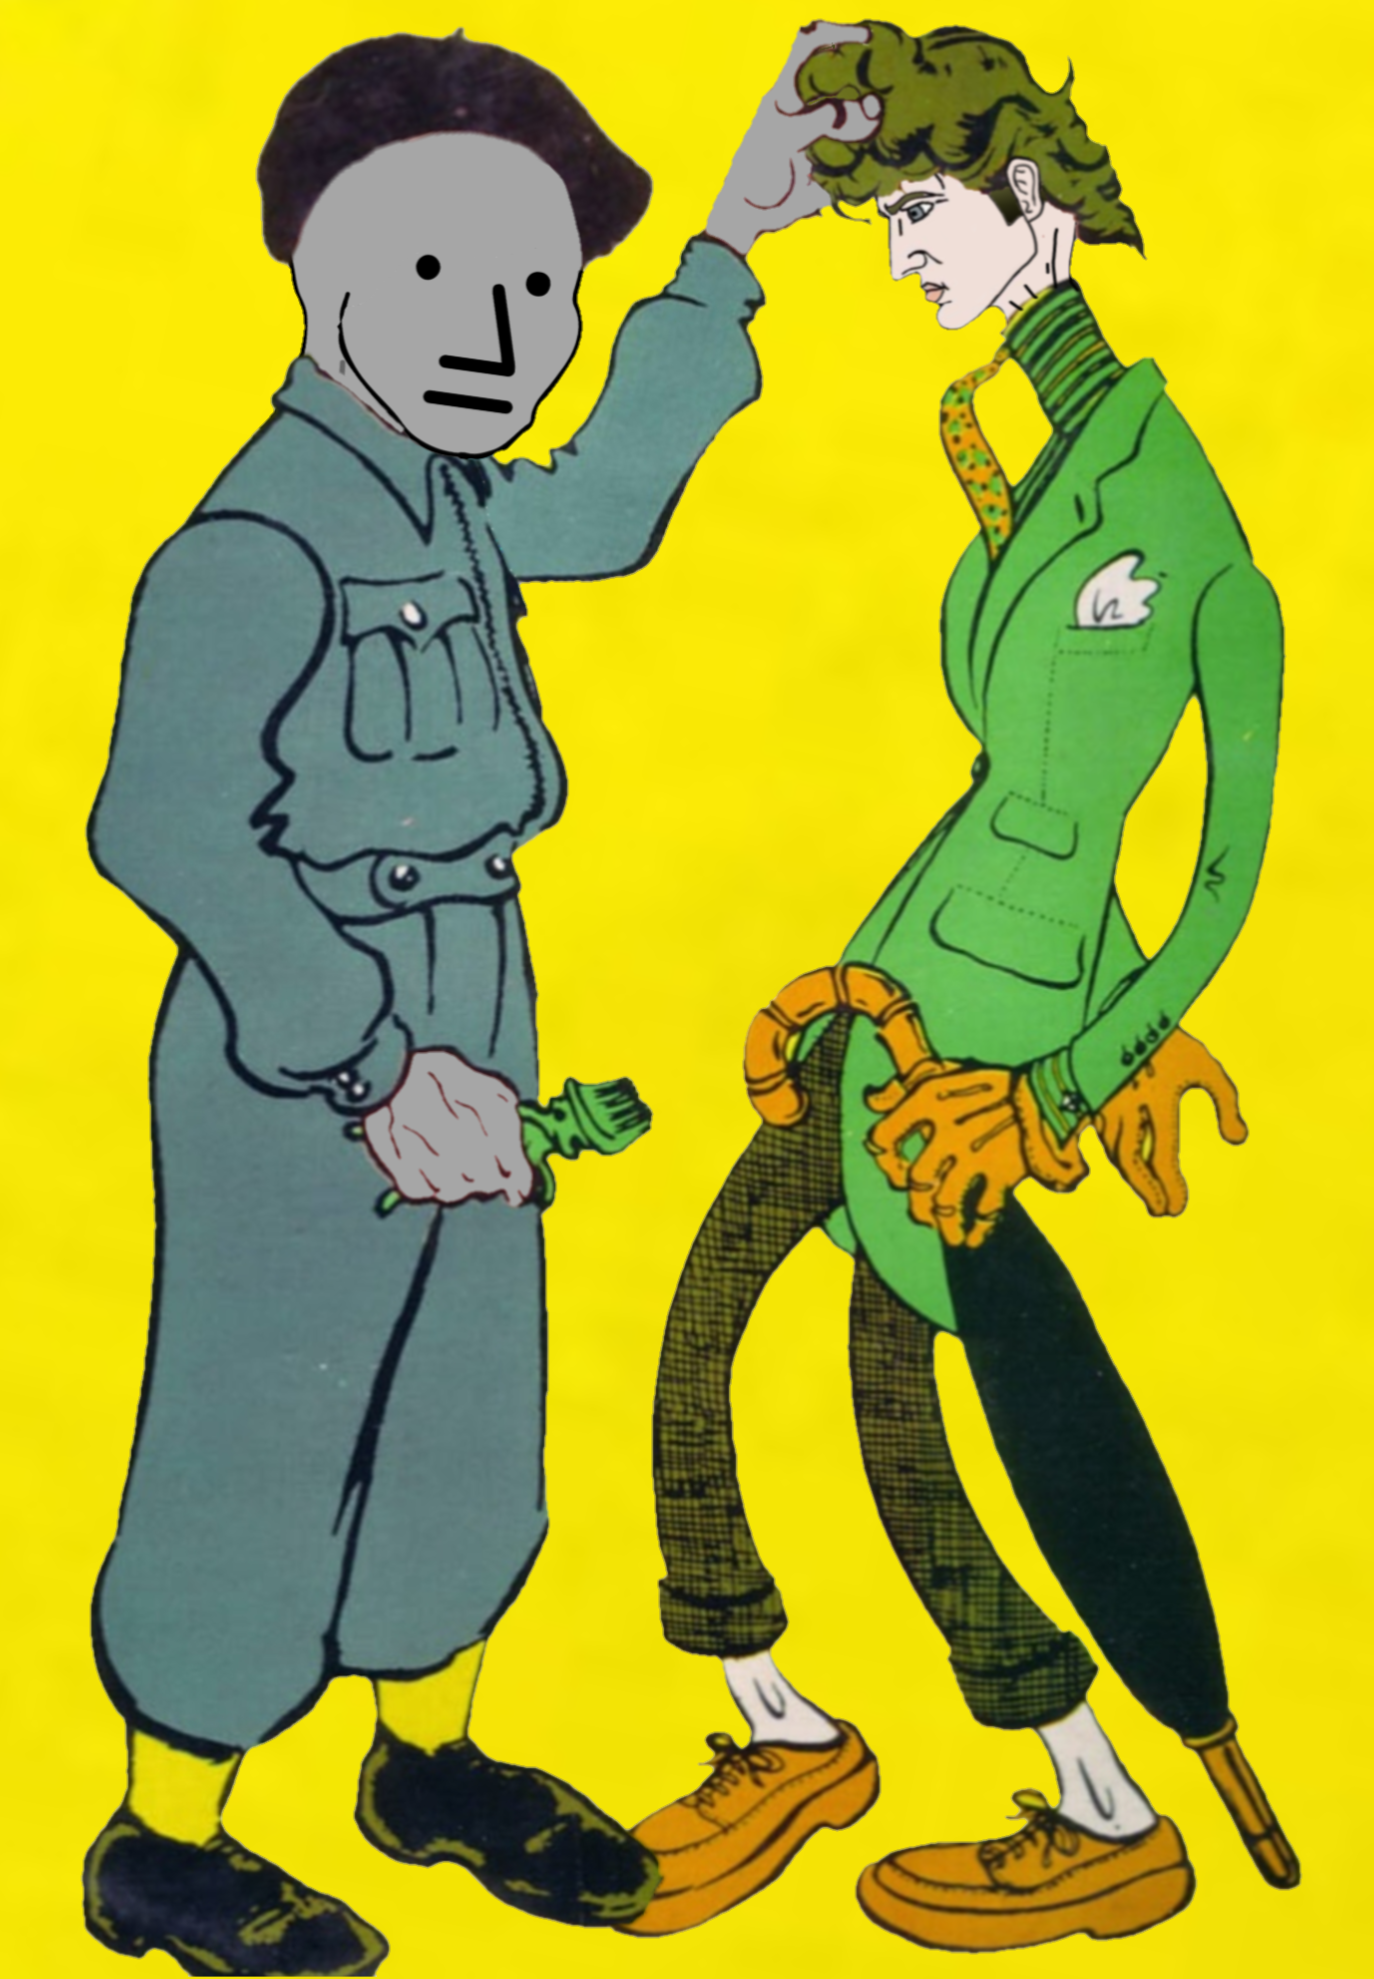
Label: 5_Wojak_with_Background